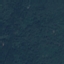
Label: Forest